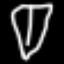
Label: diamond